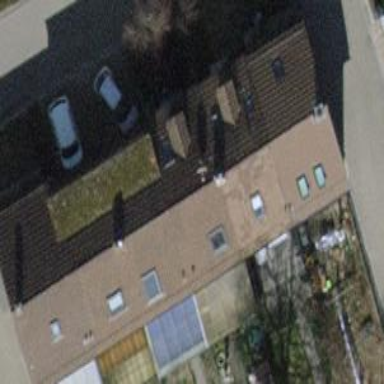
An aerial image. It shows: Gabled building with tile roof across.